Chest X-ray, PA view. Patient: 66 years old, sex M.
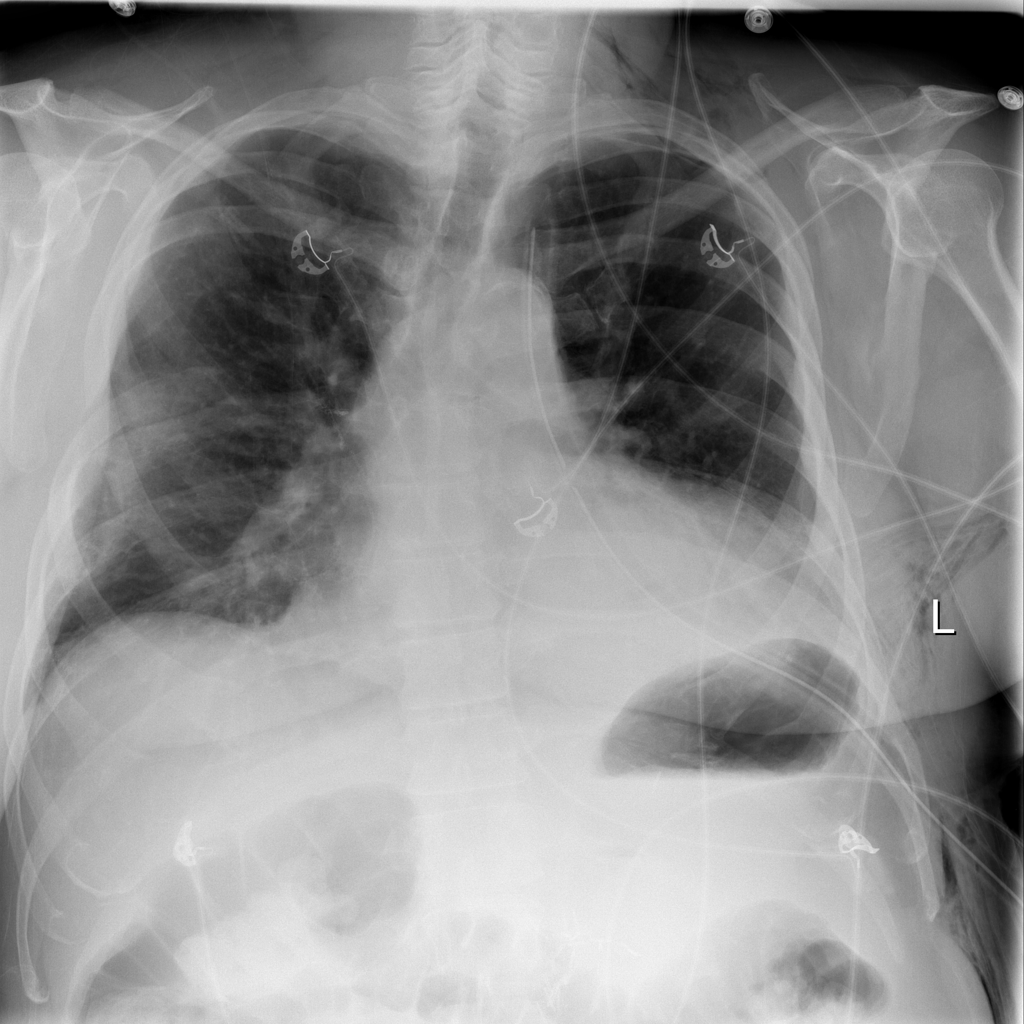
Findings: Effusion, Pneumothorax